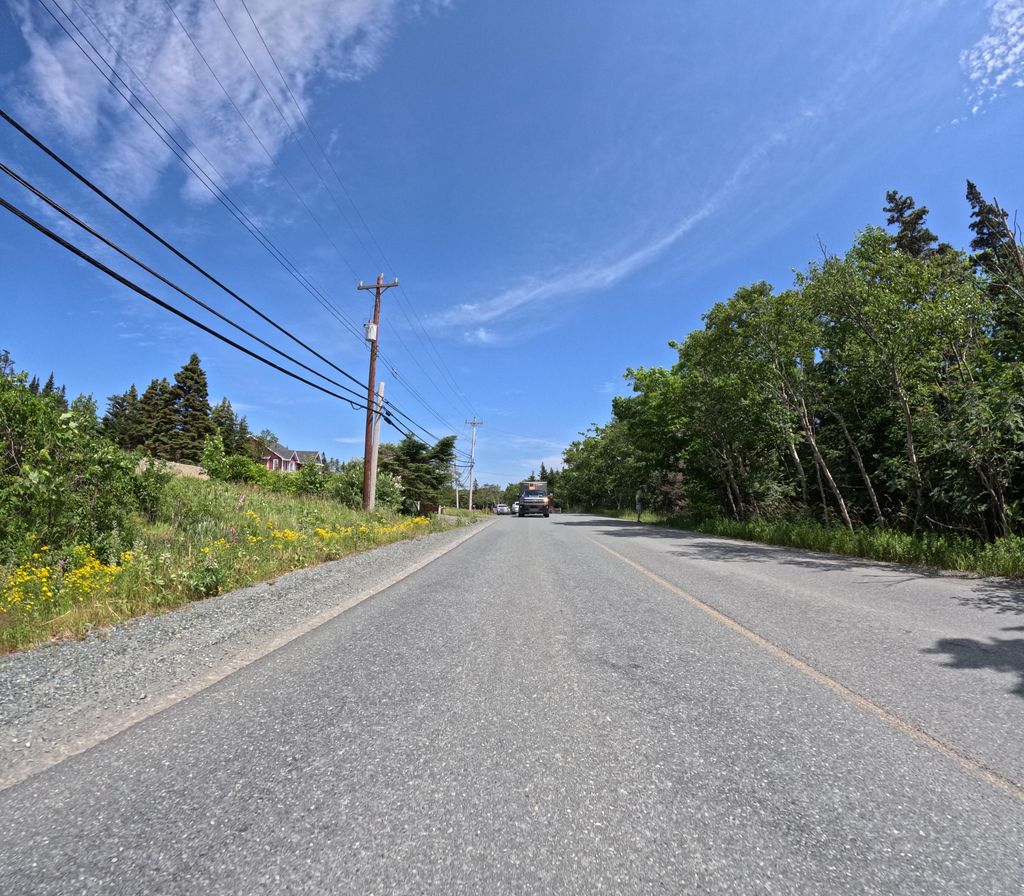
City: st_johns